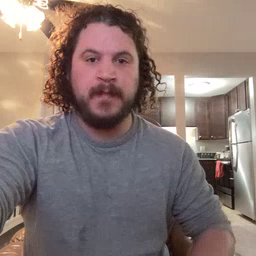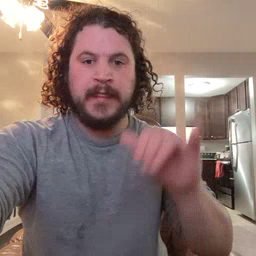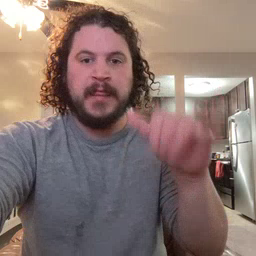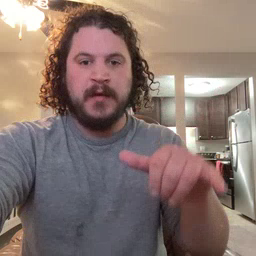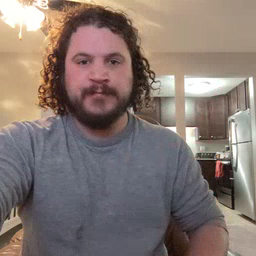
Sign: that